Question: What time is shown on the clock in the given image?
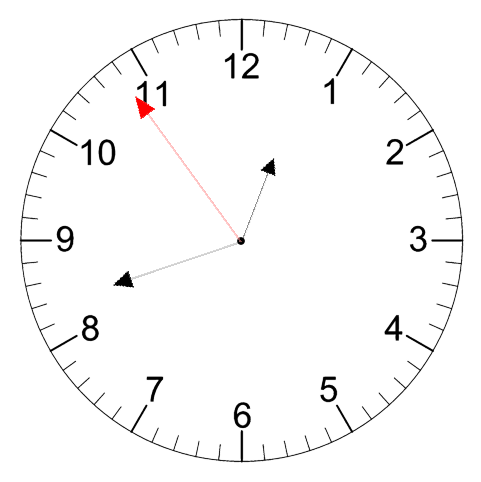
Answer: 12:41:54